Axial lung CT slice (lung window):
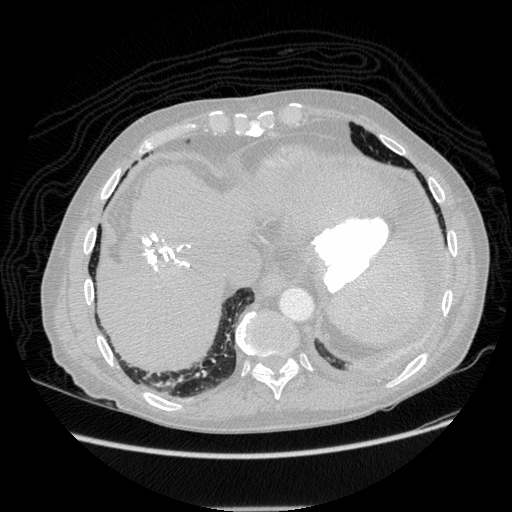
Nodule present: no